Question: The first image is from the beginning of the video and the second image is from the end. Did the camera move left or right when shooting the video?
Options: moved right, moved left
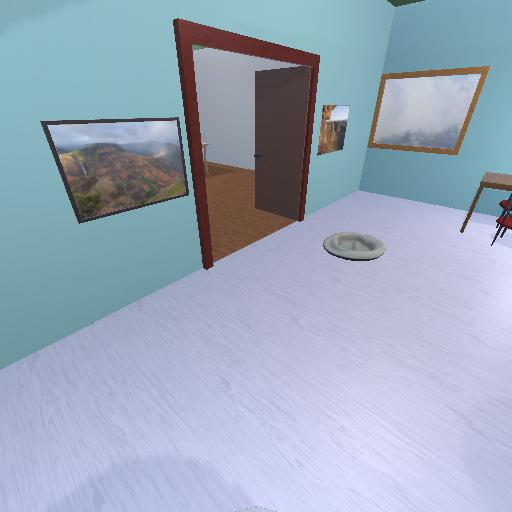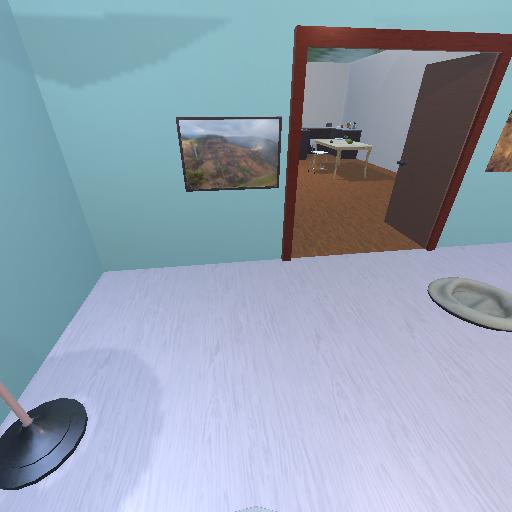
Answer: moved right